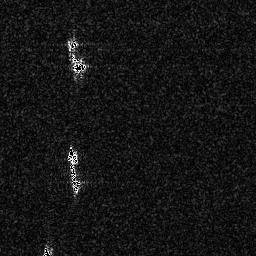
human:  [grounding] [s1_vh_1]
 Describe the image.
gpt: In the satellite image, there is  <ref>1 medium ship </ref> <box>[[25, 56, 31, 76, 0]]</box> located at left.